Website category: auto
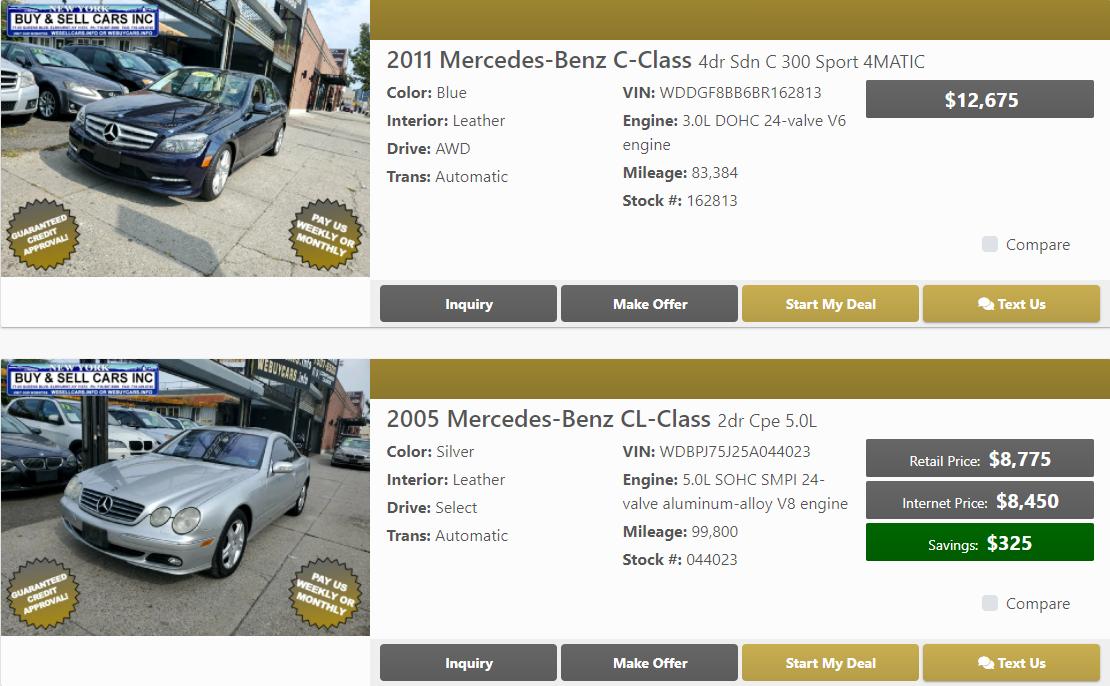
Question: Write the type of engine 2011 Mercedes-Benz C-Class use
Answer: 3.0L DOHC 24-valve V6 engine

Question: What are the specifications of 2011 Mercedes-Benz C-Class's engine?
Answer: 3.0L DOHC 24-valve V6 engine

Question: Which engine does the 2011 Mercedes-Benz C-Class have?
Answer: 3.0L DOHC 24-valve V6 engine

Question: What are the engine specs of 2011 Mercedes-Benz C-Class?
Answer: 3.0L DOHC 24-valve V6 engine

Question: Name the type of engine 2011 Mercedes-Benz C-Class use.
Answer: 3.0L DOHC 24-valve V6 engine

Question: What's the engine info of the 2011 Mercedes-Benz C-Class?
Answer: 3.0L DOHC 24-valve V6 engine

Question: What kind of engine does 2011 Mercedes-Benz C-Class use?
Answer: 3.0L DOHC 24-valve V6 engine

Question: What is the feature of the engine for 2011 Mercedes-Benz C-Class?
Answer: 3.0L DOHC 24-valve V6 engine

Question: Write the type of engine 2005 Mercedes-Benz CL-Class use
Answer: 5.0L SOHC SMPI 24-valve aluminum-alloy V8 engine

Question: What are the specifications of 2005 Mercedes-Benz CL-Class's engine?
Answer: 5.0L SOHC SMPI 24-valve aluminum-alloy V8 engine

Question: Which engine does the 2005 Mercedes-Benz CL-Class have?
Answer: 5.0L SOHC SMPI 24-valve aluminum-alloy V8 engine

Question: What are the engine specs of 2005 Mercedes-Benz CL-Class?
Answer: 5.0L SOHC SMPI 24-valve aluminum-alloy V8 engine

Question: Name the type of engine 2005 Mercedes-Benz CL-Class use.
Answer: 5.0L SOHC SMPI 24-valve aluminum-alloy V8 engine

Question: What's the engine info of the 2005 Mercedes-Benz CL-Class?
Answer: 5.0L SOHC SMPI 24-valve aluminum-alloy V8 engine

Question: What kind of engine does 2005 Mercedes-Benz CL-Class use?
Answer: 5.0L SOHC SMPI 24-valve aluminum-alloy V8 engine

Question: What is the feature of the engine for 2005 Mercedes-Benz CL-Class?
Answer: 5.0L SOHC SMPI 24-valve aluminum-alloy V8 engine

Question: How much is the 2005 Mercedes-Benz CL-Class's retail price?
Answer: $8,775

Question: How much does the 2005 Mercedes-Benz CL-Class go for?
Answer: $8,775

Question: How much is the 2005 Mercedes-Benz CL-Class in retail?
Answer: $8,775

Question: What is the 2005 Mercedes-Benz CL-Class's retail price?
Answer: $8,775

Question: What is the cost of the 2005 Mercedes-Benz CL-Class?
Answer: $8,775

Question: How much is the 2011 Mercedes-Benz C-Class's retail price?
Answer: $12,675

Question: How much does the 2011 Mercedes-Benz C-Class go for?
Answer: $12,675

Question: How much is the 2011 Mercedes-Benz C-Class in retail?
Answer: $12,675

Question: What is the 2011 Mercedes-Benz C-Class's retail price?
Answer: $12,675

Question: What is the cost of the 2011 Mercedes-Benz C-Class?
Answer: $12,675

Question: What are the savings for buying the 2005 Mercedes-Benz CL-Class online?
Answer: $325

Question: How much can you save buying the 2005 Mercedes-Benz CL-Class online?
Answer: $325

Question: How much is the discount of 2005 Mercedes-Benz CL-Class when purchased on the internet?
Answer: $325

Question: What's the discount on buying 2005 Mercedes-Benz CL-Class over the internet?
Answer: $325

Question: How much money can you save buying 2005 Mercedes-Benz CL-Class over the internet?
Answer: $325

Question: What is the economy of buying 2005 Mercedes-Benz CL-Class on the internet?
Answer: $325

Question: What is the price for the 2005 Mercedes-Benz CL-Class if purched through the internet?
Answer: $8,450

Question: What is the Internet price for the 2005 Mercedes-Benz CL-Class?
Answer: $8,450

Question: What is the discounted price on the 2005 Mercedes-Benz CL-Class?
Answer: $8,450

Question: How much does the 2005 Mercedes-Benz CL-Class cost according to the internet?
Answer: $8,450

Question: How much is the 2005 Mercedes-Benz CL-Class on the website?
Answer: $8,450

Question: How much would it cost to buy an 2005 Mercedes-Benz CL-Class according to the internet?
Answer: $8,450

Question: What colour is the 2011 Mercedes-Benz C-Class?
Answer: Blue

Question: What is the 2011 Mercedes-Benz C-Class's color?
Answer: Blue

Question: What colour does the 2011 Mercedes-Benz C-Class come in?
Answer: Blue

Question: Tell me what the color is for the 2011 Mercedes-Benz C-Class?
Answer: Blue

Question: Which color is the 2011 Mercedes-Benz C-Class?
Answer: Blue

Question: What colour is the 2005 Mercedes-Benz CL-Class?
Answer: Silver

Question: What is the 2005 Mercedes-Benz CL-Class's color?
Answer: Silver

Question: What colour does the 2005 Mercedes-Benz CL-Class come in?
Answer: Silver

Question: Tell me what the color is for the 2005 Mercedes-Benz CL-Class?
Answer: Silver

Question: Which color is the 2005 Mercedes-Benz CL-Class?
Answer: Silver

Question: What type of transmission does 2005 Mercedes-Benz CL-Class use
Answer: Automatic

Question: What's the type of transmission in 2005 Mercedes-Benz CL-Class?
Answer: Automatic

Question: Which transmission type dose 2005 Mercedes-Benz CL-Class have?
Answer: Automatic

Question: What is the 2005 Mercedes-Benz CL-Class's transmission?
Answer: Automatic

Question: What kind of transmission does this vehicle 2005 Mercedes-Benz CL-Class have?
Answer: Automatic

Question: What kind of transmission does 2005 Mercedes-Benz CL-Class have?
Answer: Automatic

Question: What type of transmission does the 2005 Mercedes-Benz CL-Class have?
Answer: Automatic

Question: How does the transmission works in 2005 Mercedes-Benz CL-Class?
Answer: Automatic

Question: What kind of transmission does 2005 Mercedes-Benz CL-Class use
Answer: Automatic

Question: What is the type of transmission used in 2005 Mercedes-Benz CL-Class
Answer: Automatic

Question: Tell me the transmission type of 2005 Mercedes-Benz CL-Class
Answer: Automatic

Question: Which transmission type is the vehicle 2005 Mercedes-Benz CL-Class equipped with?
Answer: Automatic

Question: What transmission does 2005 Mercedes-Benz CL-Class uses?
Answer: Automatic

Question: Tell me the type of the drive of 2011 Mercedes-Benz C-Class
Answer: AWD

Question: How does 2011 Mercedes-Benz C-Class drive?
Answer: AWD

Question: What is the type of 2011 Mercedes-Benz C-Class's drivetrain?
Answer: AWD